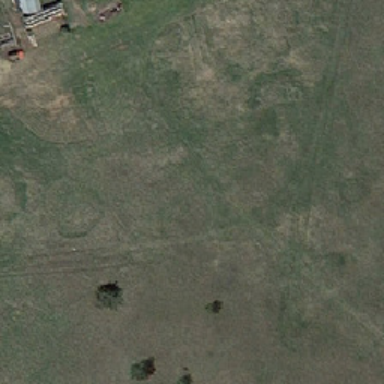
Just grow grass on grass .